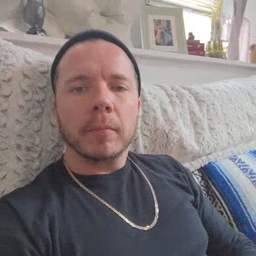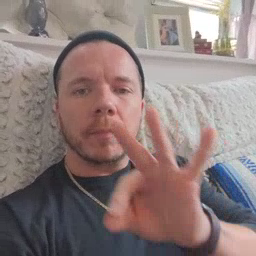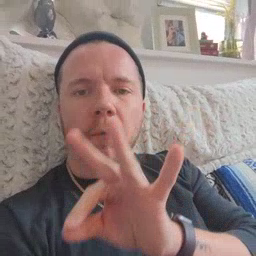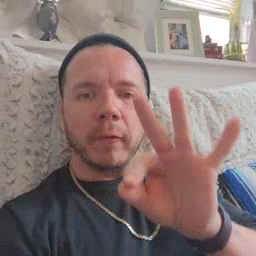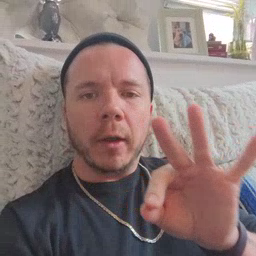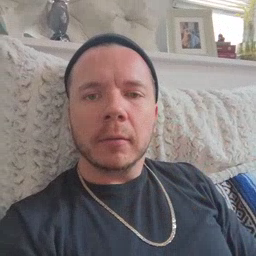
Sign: frenchfries